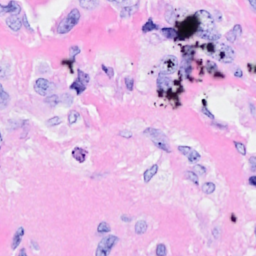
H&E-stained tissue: Breast